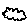
Label: cloud